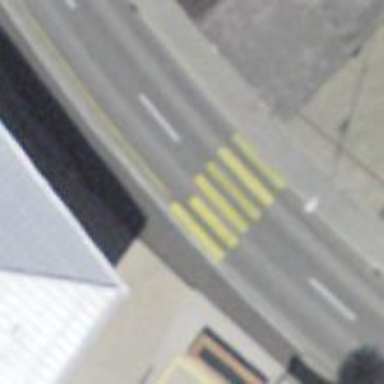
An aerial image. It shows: Uncontrolled crossing on the road.